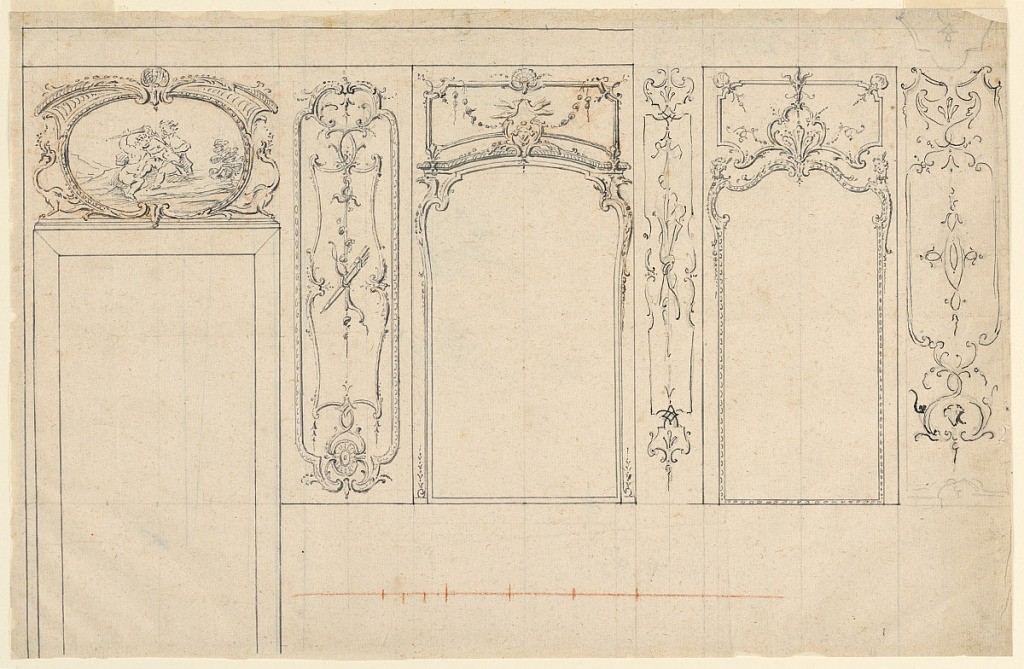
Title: Elevation of a Wall with Alternative Suggestions
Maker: Nicolas Pineau, French, 1684-1754
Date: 1730
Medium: Pen and ink, red crayon, graphite on paper
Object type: drawing
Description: At left, decoration over a moulded frame. A suggestion of a netted panel with festoons and a mask in an escutcheon is invalidated and replaced by the suggestion of a higher top of the frame topped by an escutcheon with a mask and two alternative designs for a panel. Left center, a door with an over door showing a medallion witha female head in a panel. The right half of the top of moulded frame and a netted panel in the corner and rear of the decoration of the folding door. A vertical panel with a bird in an escutcheon. At right, a frame is topped by birds and a panel with a trophy of attributes of Cupid.